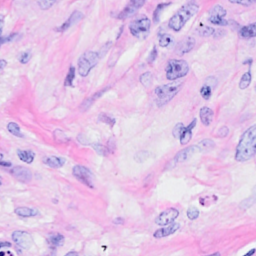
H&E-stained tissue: Breast